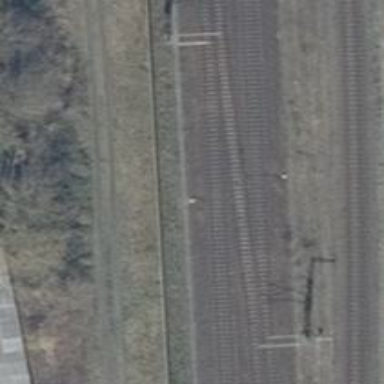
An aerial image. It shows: Railway with electrified contact lines.